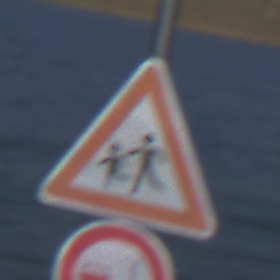
Verkehrszeichen: KinderRechts
Zusatzzeichen unten: VerbotUeberholenEinspurigeFahrzeuge
Umgebung: Outdoor, Nature
Tageszeit: MorningAfternoon
Wetter: Clear
Licht: Natural
Jahreszeit: NotSpecified
Kontrast: HighContrast